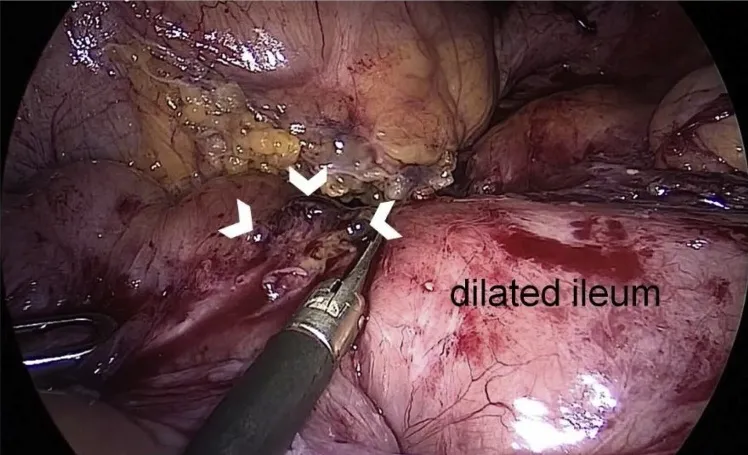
Intraoperative findings. Ileal obstruction induced by many blue-black endometriotic nodules (white arrowheads).
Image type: medical_photograph (other_medical_photograph)